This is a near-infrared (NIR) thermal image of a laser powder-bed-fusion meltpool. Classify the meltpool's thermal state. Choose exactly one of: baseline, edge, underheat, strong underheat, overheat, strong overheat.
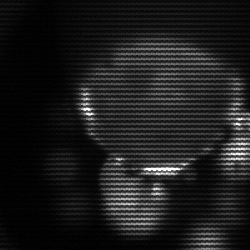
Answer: edge